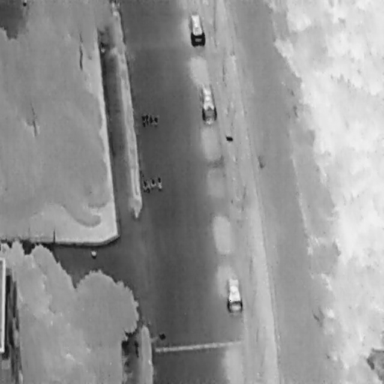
There are three Cars in the infrared image.